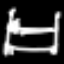
Label: bed